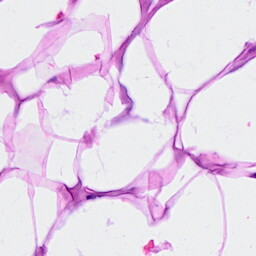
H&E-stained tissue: Breast